Question: I am using DirectShowLib.net in C# and I am trying to set change my ALLOCATOR_PROPERTIES settings, as I am using a live video source and changes are not "immediately" visible on screen.
When constructing a filter graph in GraphStudioNext the ALLOCATOR_PROPERTIES show for the upstream and the downstream pin, although only after connection.

I'd like to set the ALLOCATOR_PROPERTIES using IAMBufferNegotiation, but when trying to get the interface from my capture filter (AV/C Tape Recorder/Player) I get an E_UNEXPECTED (0x8000ffff) error. Here is the relevant C# code:
'''
DS.IAMBufferNegotiation iamb = (DS.IAMBufferNegotiation)capturePin;
DS.AllocatorProperties allocatorProperties = new DS.AllocatorProperties();
hr = iamb.GetAllocatorProperties(allocatorProperties);
DS.DsError.ThrowExceptionForHR(hr);
'''
When I used the downstream video decoder input pin, I get a System.InvalidCastException as the interface is not supported.
How I can I change the cBuffers value of ALLOCATOR_PROPERTIES?
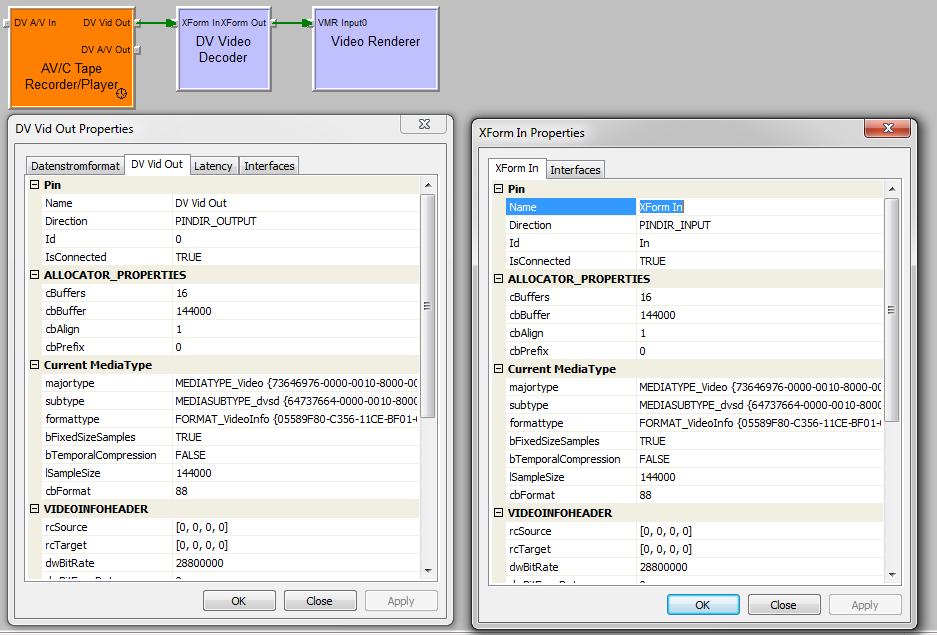
Answer: Changing number of buffers is not going to help you here. The number of buffers are negotiated between filters are are, basically, not to be changed externally, however in your case there is no real buffering in the pipeline: once the video frame is available on the first output pin, then it immediately goes through and reaches video renderer. If you see a delay there, it means that either DV player has internal latency, or it is time stamping frames "late" and video renderer has to wait before presentation. You can troubleshoot the latter case by inserting Smart Tee Filter in between and connecting its Preview output pin downward to the video renderer - if this helps out, then the issue is frame time stamping on the source. Amount of buffers does not cause any presentation lag here.